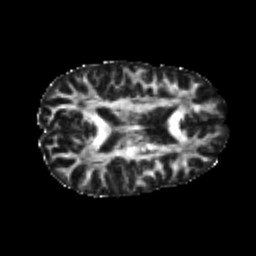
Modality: FA
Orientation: axial
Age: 22
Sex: male
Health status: healthy
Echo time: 0.074 s